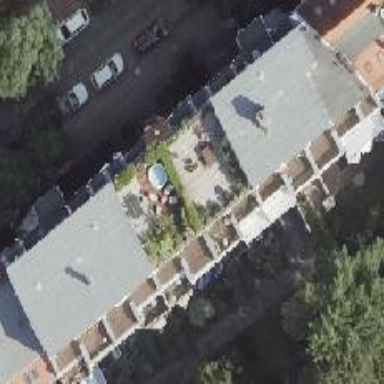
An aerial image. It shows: Building consisting of apartments with double saltbox roof shape.